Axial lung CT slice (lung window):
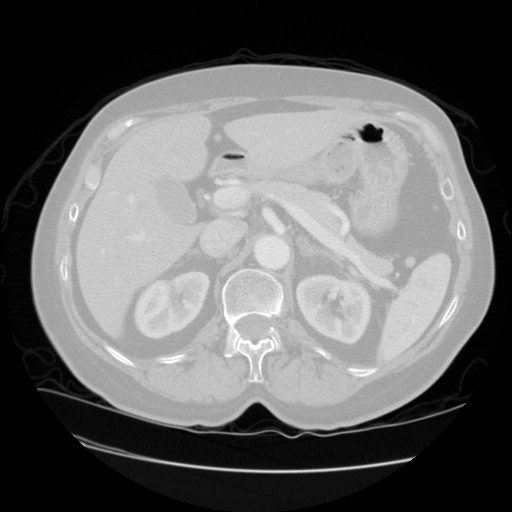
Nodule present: no